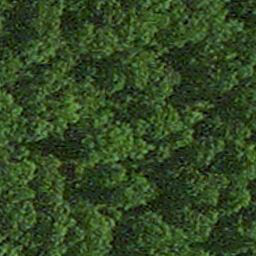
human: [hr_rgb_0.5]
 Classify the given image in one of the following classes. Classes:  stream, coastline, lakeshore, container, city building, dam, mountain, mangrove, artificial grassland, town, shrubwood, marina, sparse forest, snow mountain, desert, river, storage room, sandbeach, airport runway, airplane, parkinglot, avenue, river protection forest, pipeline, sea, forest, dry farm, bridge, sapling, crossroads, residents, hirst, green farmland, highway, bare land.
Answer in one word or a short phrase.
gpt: forest